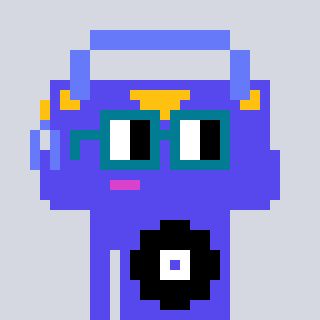
a pixel art character with square dark green glasses, a bag-shaped head and a computerblue-colored body on a cool background